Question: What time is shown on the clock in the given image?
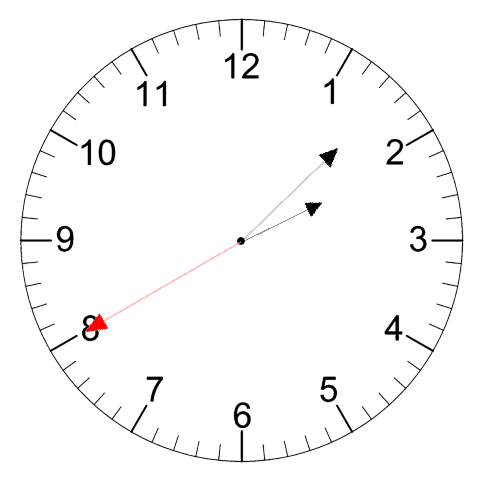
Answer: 02:07:40